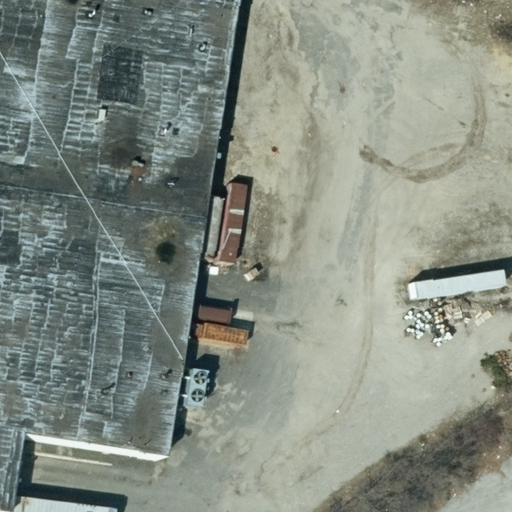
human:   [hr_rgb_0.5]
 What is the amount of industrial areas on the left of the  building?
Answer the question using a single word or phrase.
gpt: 0

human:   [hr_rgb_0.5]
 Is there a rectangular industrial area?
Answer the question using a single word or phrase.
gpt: yes

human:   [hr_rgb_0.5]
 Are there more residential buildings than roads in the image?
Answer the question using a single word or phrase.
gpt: no

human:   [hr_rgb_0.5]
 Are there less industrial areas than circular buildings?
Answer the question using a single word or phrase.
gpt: no

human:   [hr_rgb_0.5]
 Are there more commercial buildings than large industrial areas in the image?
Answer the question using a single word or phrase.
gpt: no

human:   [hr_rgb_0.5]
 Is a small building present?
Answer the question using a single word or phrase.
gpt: yes

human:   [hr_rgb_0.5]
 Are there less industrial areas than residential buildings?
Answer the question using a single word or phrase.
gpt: no

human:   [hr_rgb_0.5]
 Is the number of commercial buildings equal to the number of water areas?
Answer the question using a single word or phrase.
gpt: yes

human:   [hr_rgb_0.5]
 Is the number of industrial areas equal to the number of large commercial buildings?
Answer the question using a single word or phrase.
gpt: no

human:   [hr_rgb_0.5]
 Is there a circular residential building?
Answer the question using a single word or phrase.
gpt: no

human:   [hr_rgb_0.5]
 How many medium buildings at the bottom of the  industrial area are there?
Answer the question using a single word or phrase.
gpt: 0

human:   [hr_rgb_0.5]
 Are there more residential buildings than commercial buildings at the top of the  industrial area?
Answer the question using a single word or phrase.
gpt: no

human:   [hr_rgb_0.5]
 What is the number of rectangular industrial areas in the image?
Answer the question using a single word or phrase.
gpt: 1

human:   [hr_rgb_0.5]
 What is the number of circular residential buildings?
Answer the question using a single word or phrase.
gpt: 0

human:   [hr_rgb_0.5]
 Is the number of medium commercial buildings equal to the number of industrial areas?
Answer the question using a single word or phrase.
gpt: no

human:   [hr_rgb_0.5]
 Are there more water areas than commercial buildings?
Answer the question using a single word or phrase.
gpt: no

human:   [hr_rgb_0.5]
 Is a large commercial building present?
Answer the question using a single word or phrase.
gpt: no

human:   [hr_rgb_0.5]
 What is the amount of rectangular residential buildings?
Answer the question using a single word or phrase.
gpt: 0

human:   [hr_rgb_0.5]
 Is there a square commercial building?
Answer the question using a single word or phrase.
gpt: no

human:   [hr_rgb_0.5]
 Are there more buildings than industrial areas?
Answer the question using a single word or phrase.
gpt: no

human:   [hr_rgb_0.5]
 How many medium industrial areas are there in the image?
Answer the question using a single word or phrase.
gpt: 0

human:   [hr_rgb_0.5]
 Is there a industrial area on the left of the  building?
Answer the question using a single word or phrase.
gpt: no

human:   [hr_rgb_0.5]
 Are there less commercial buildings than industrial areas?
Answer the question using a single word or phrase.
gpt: yes

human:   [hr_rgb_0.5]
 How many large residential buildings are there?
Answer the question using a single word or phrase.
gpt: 0

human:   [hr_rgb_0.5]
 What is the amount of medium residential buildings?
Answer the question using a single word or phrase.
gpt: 0

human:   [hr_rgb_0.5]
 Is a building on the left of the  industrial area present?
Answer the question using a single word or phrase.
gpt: yes

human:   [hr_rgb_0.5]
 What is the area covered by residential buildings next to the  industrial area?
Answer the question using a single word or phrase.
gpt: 0m2

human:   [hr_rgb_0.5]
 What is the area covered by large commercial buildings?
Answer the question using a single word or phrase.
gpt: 0m2

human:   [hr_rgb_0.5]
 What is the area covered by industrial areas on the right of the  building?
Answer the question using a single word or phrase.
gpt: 10623m2

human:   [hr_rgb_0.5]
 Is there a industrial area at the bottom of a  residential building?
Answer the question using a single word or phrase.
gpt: no

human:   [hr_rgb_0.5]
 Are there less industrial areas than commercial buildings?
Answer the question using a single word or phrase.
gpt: no

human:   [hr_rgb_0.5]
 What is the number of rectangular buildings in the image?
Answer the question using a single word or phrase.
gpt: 1

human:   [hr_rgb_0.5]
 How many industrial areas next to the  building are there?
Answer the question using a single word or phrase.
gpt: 1

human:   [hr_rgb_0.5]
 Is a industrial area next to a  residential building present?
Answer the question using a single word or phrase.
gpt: no

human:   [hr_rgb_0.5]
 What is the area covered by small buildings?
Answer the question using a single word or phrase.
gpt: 1m2

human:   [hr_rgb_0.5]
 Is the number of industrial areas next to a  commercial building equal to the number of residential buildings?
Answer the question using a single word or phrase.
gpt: yes